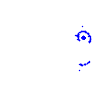
Particle: pion